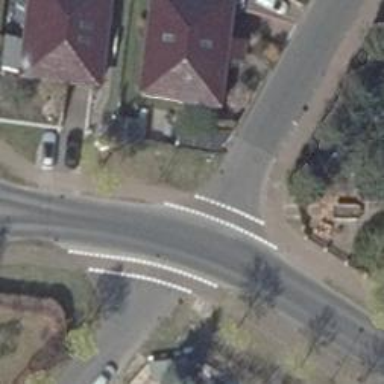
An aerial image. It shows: Road with "give way" sign.